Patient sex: M
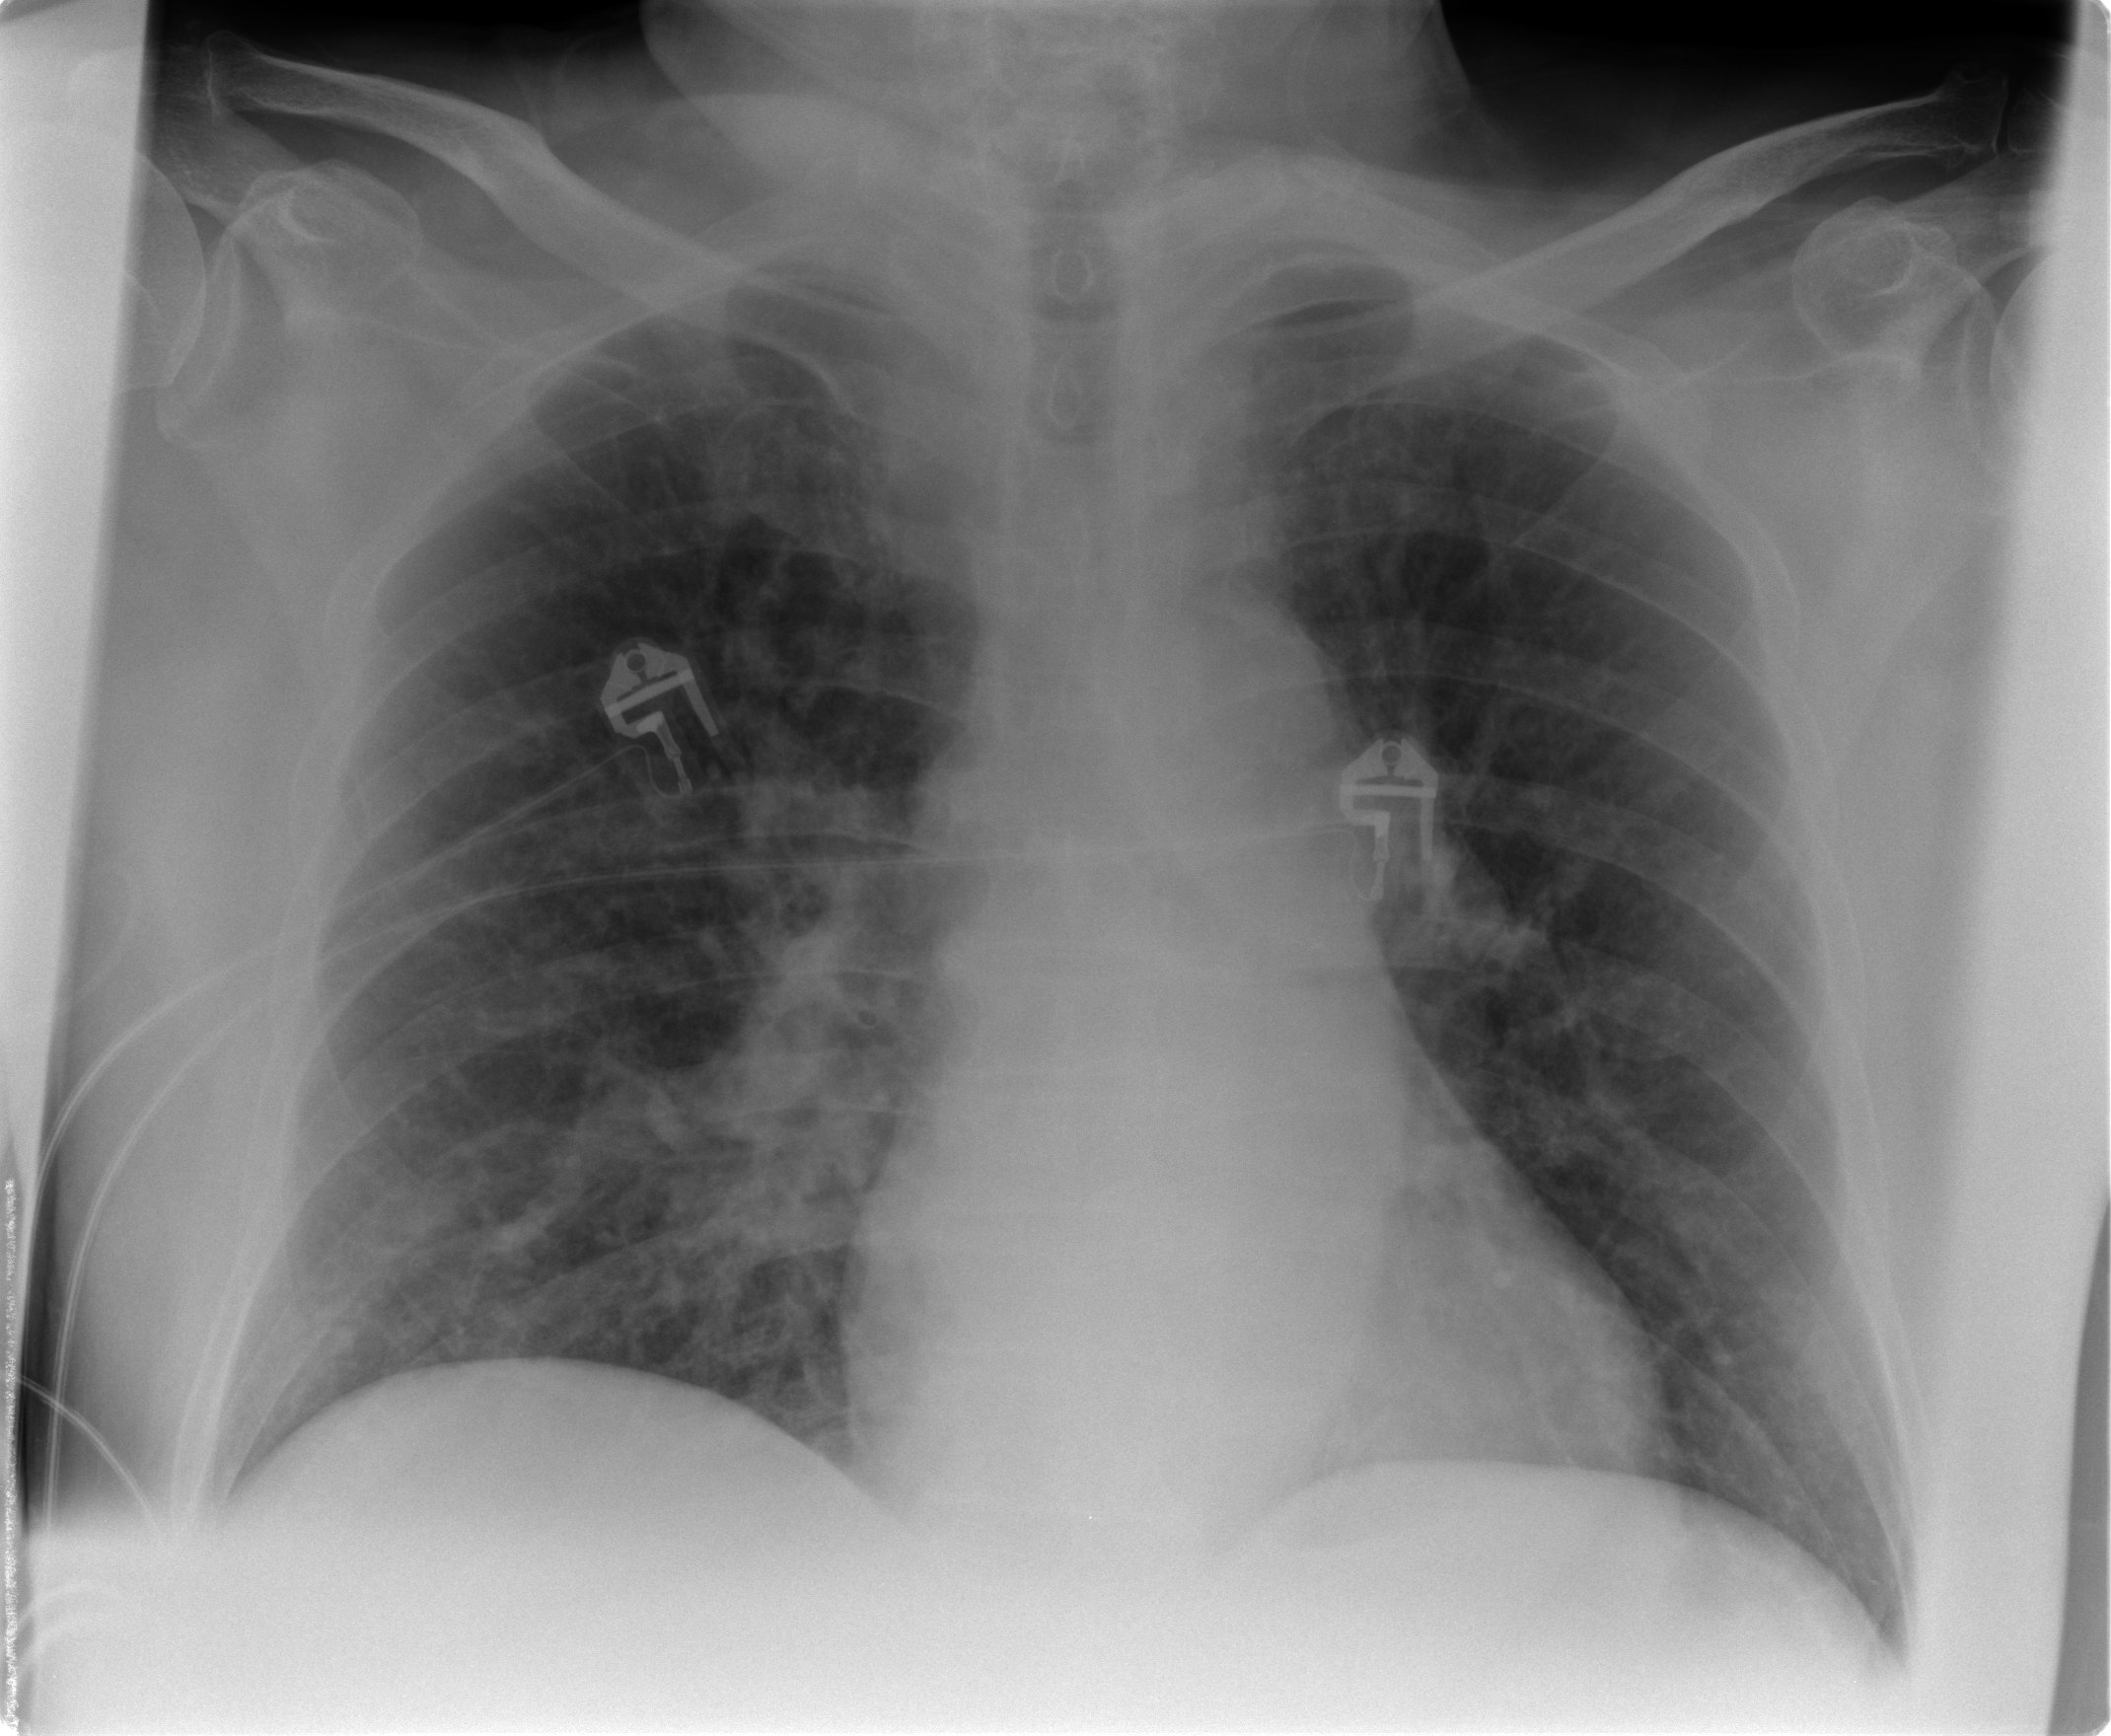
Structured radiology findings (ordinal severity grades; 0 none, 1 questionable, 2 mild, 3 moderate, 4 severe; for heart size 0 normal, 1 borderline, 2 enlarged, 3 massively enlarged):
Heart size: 0
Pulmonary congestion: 2
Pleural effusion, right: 0
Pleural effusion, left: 0
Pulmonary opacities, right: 2
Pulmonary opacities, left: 0
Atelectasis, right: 2
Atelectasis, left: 0